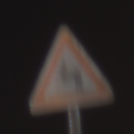
Verkehrszeichen: DoppelkurveZunaechstLinks
Umgebung: Outdoor, Urban
Tageszeit: Night
Wetter: PartlyCloudy
Licht: Artificial
Jahreszeit: NotSpecified
Kontrast: HighContrast